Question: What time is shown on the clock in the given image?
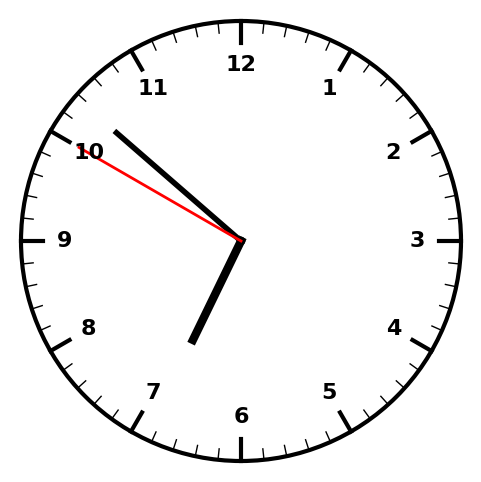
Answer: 06:51:50